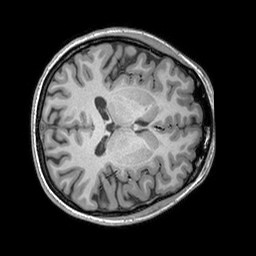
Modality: T1w
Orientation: axial
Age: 24
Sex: female
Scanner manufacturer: siemens
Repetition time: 2.25 s
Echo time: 0.00302 s